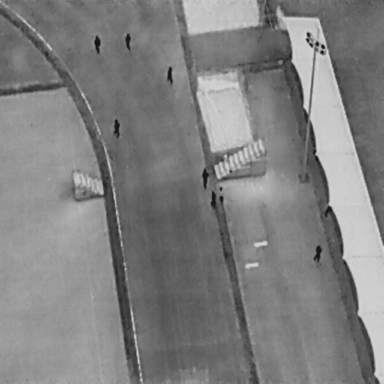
There are seven People in the infrared image.